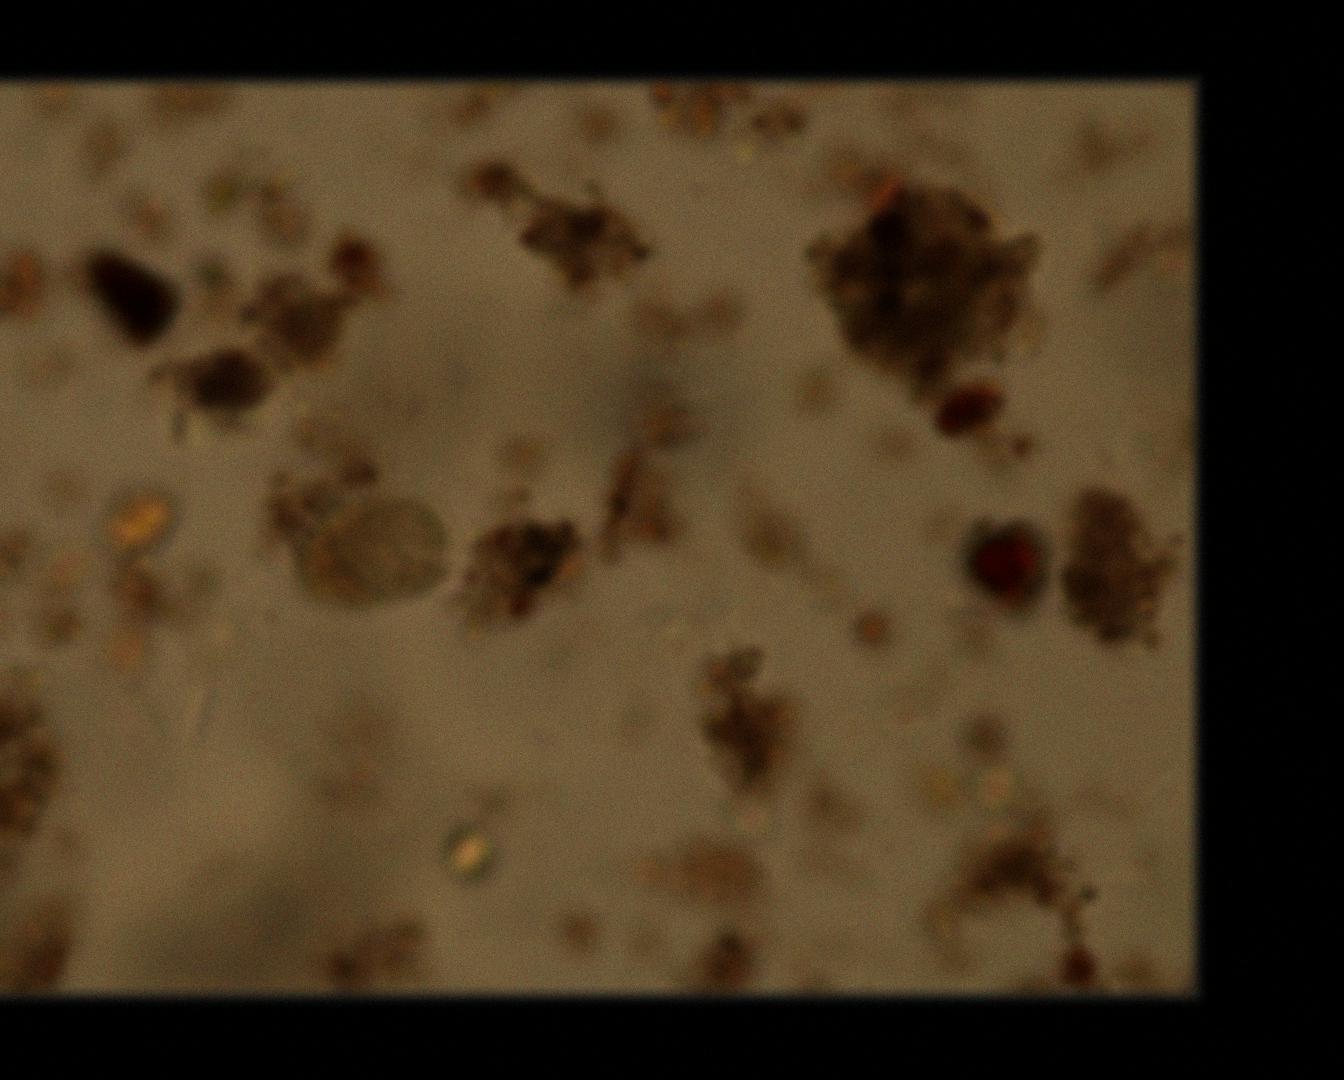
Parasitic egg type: Hookworm egg